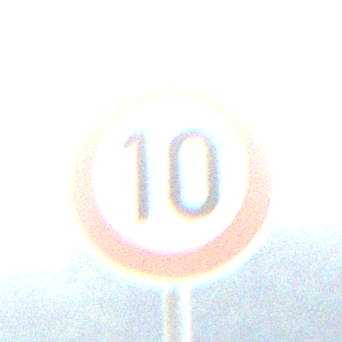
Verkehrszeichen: Geschwindigkeit10
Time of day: SunriseSunset
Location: Outdoor (Nature)
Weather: PartlyCloudy
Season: NotSpecified
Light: Natural